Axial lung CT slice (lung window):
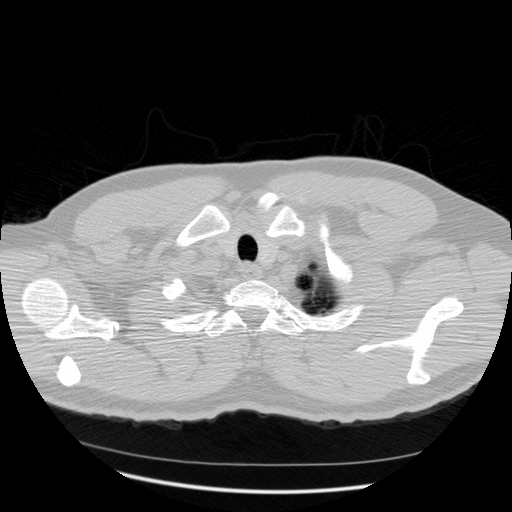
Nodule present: no